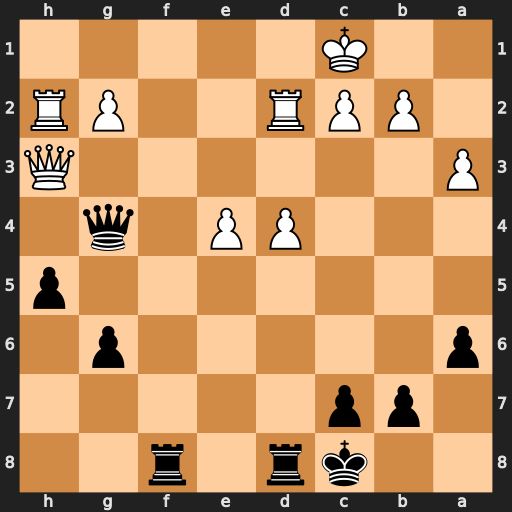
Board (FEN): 2kr1r2/1pp5/p5p1/7p/3PP1q1/P6Q/1PPR2PR/2K5
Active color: b
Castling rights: -
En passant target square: -
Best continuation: Rf1+ Rd1 Rxd1#